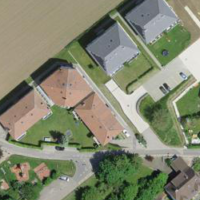
EUNIS habitat code: 55
Species observed at this site:
Veronica hederifolia